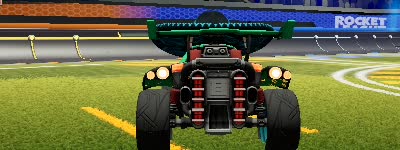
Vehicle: octane